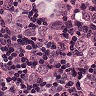
Metastatic tissue present: yes